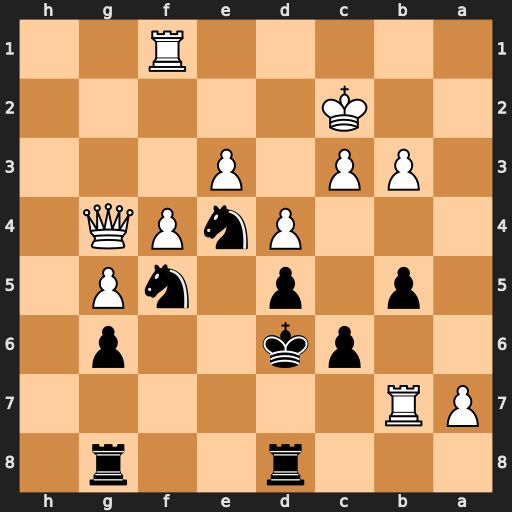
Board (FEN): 3r2r1/PR6/2pk2p1/1p1p1nP1/3PnPQ1/1PP1P3/2K5/5R2
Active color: b
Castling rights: -
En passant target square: -
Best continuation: Nxe3+ Kb2 Nxg4